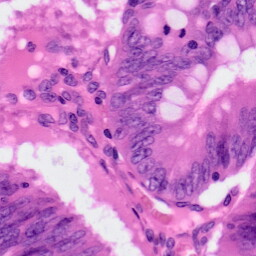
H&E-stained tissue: Colon